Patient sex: M
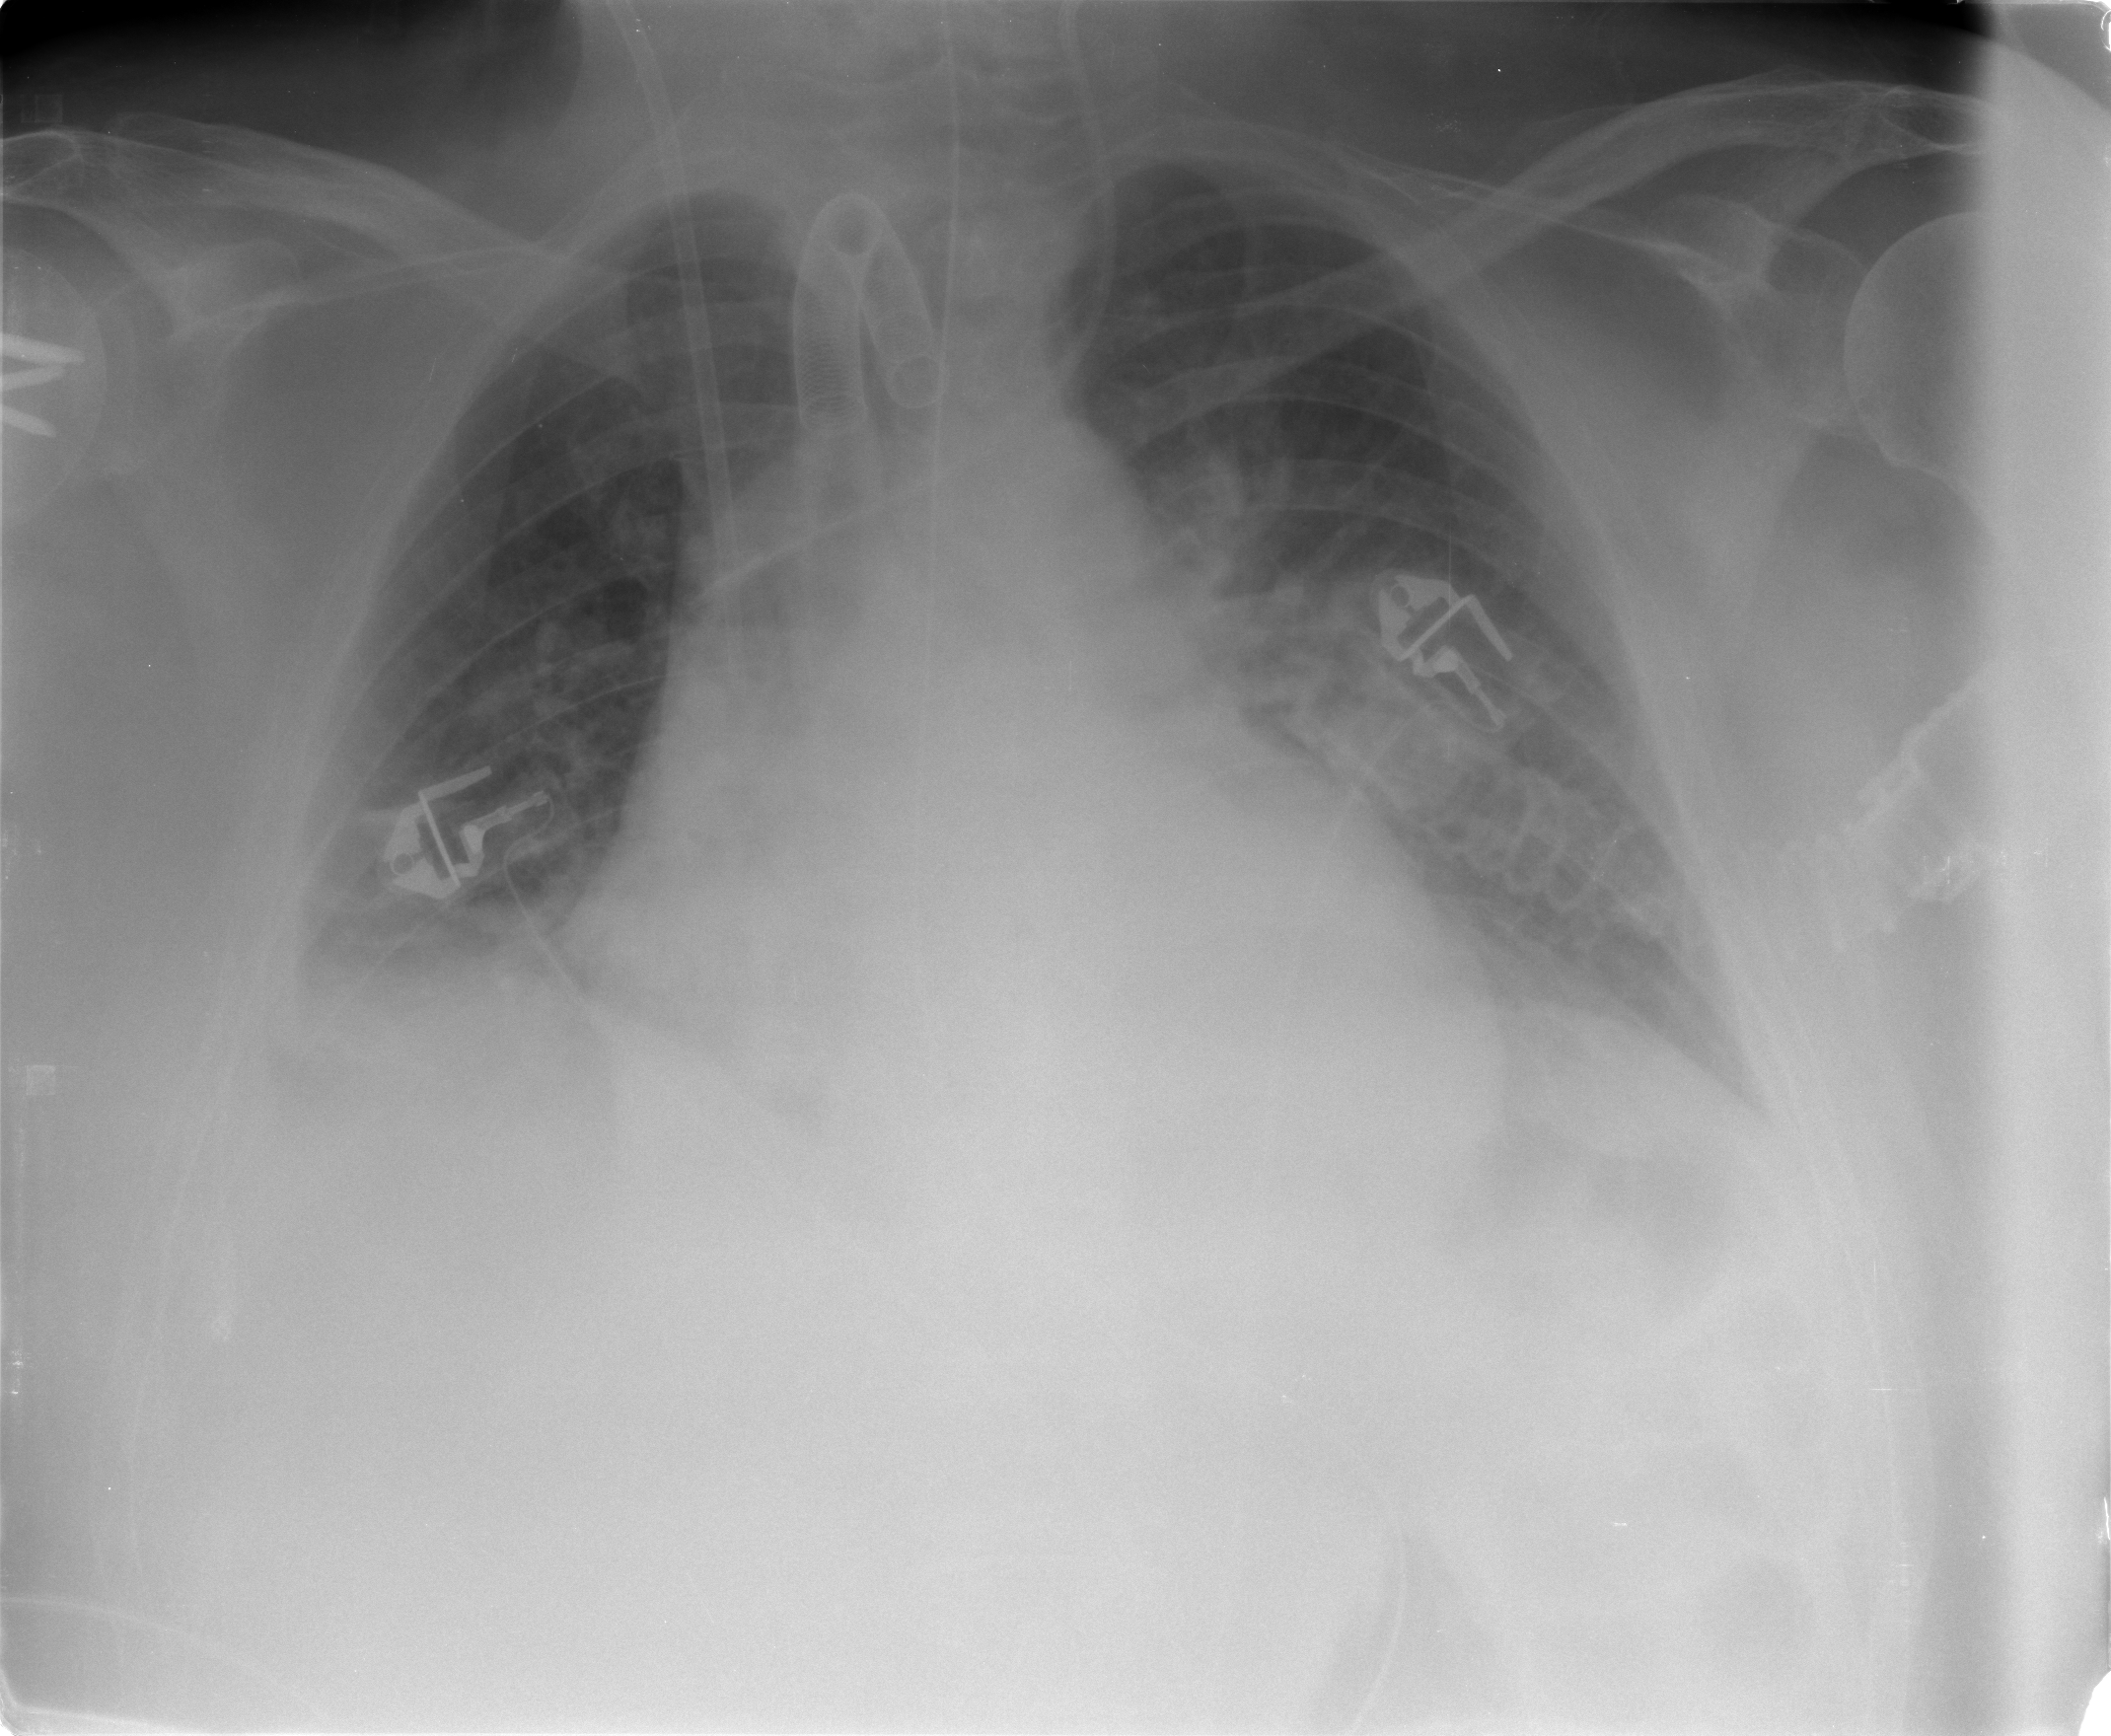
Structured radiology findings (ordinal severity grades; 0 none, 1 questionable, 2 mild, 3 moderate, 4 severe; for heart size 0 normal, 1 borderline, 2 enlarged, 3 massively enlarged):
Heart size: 2
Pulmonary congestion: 2
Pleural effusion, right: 2
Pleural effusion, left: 0
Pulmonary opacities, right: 0
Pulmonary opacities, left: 0
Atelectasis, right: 2
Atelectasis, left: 2